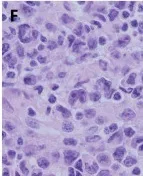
Case Pathology. H&E stain of core biopsy of subsequent left axillary lymph node showing similar-appearing atypical lymphoid cells in confluent sheets. X1000.
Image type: pathology (h&e)